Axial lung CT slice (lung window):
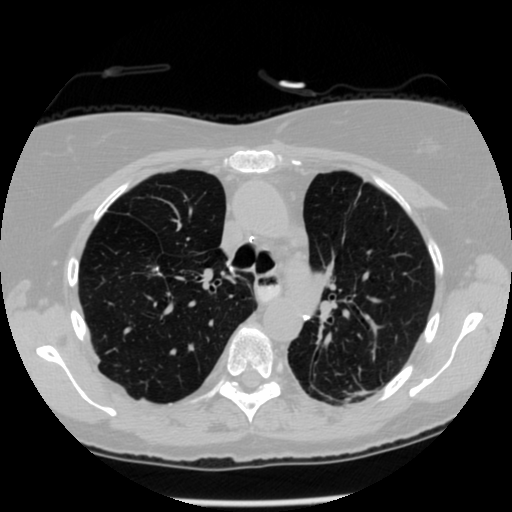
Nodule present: yes
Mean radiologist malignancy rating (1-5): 1.333